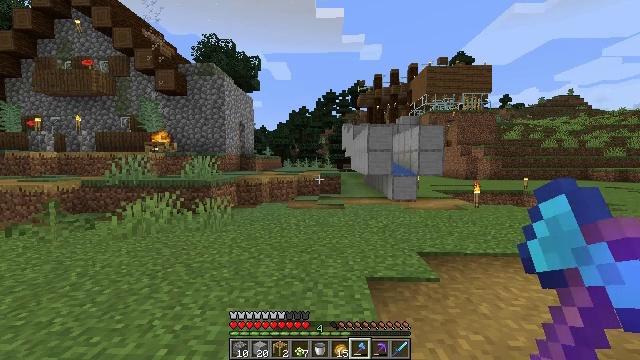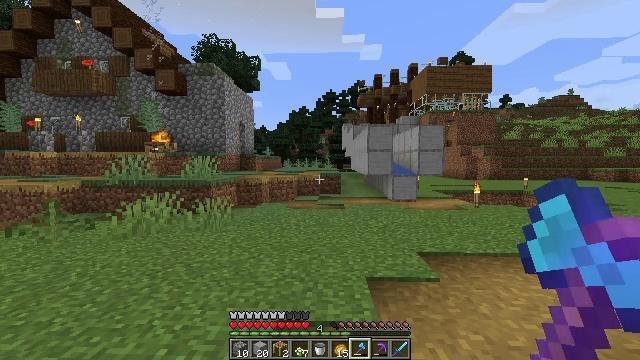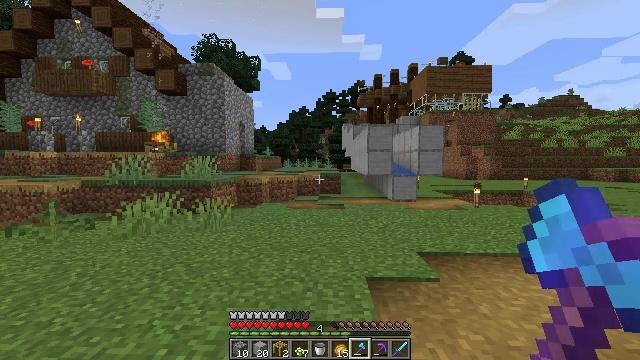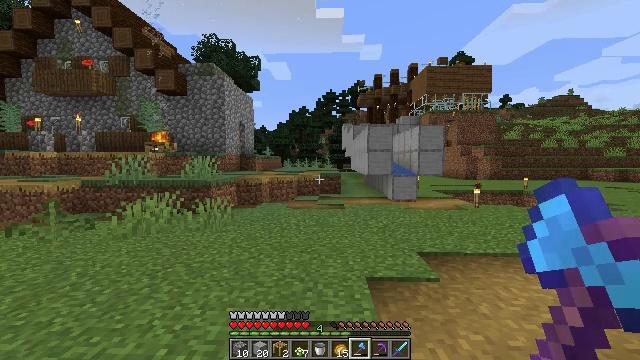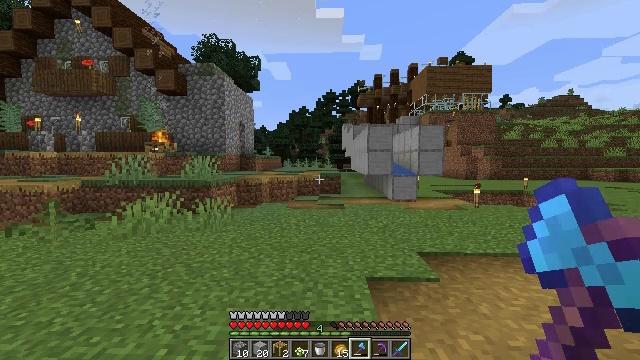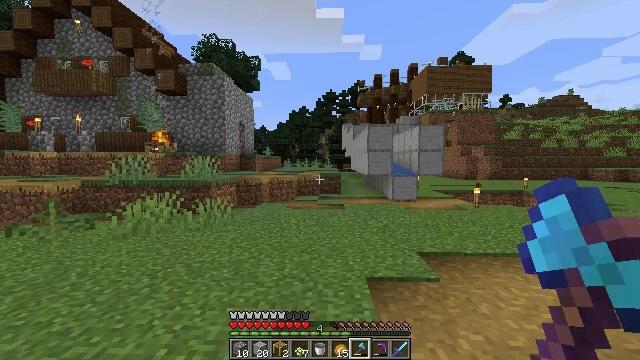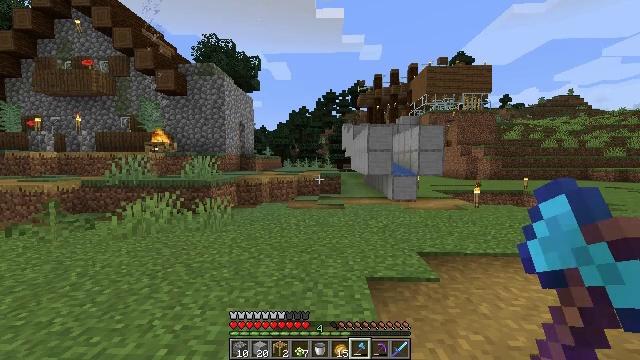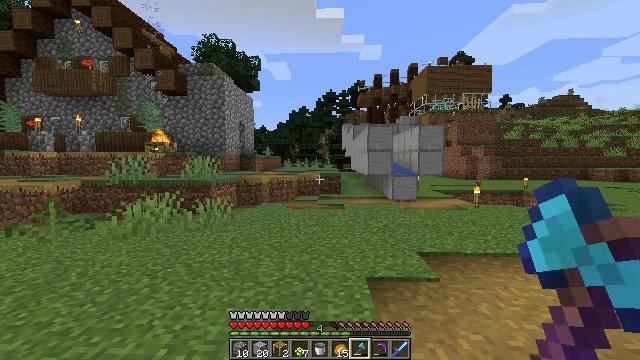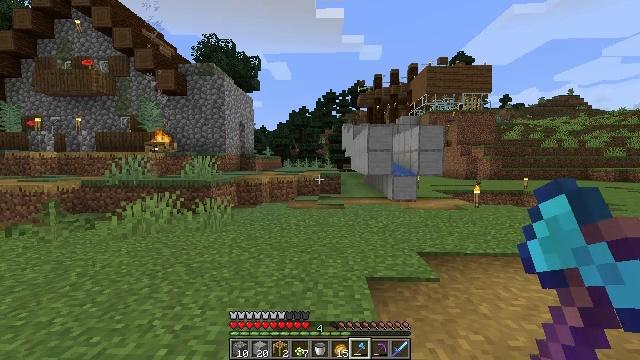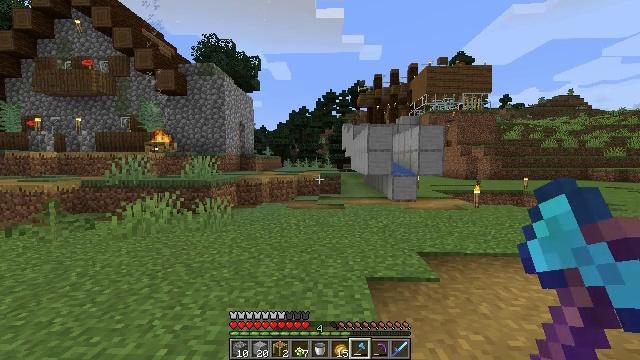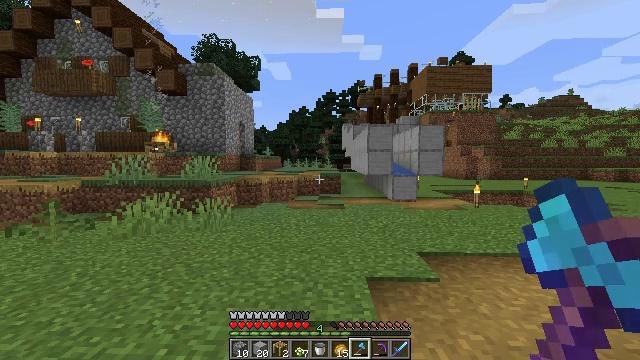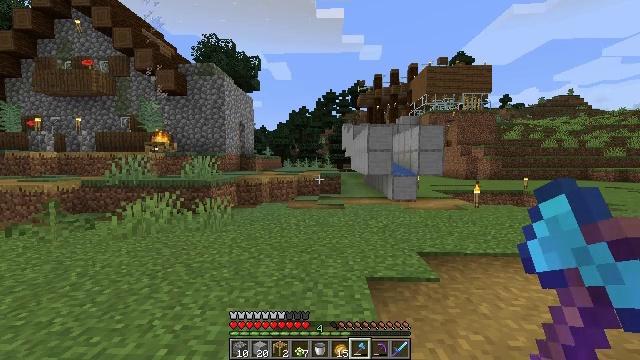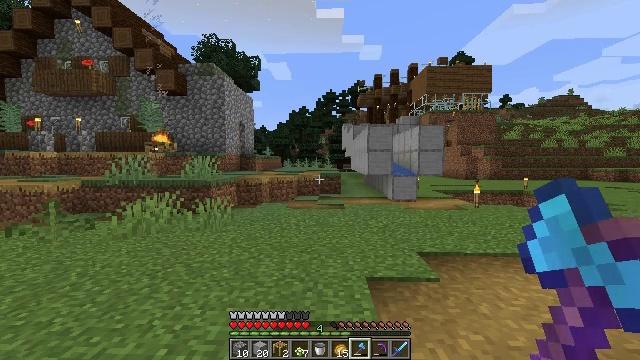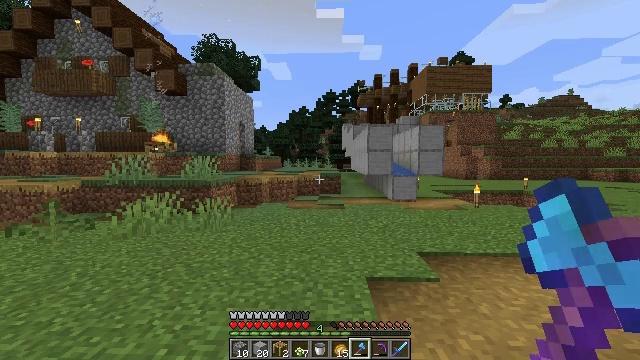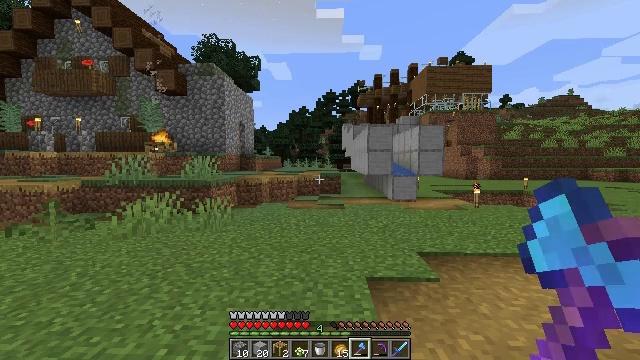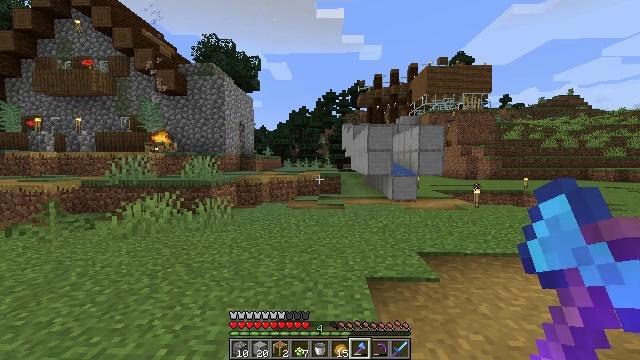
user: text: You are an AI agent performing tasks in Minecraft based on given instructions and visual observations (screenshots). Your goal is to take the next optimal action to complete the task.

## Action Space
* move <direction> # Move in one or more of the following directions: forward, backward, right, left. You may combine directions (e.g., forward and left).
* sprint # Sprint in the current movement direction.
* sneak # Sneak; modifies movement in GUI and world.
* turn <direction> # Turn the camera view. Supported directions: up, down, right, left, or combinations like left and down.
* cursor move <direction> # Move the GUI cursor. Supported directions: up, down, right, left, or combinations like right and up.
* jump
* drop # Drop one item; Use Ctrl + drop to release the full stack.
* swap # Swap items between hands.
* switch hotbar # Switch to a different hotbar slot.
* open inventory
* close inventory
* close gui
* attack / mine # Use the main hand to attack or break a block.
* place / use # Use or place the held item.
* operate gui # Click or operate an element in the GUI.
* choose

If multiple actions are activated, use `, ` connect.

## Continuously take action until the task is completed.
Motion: motion action
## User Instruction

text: Clear away tall grass.
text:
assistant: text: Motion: no_op
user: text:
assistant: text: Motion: no_op
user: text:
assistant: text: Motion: no_op
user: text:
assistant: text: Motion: no_op
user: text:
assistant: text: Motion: no_op
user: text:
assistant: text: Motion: no_op
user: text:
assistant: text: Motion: no_op
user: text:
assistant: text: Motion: no_op
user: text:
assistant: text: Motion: no_op
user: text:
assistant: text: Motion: no_op
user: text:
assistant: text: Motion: no_op
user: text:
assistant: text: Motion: no_op
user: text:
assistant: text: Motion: no_op
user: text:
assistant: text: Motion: no_op
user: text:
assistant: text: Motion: no_op
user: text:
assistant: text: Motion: no_op
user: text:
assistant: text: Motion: no_op
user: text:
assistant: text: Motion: no_op
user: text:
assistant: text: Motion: no_op
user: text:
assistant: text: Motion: no_op
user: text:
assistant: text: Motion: no_op
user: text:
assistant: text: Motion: no_op
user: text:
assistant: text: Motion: no_op
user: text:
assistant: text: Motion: no_op
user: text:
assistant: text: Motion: no_op
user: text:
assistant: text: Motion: no_op
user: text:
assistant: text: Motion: no_op
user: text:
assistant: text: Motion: no_op
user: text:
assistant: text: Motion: no_op
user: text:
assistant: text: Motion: no_op